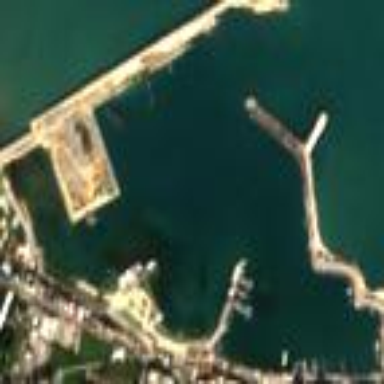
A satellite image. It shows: Marina located in harbor.